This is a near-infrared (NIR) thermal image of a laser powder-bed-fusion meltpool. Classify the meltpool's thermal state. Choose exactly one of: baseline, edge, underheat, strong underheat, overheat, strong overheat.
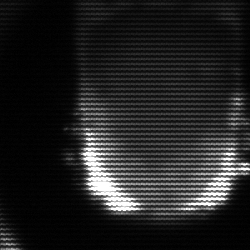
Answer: baseline